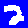
Digit: 2